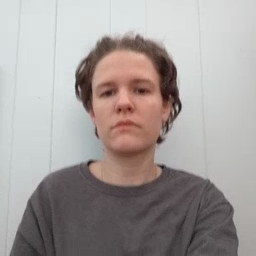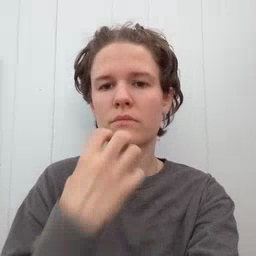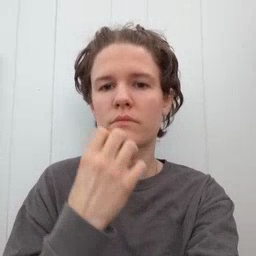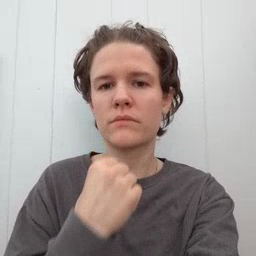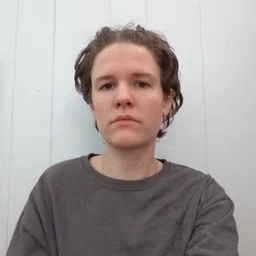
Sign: underwear